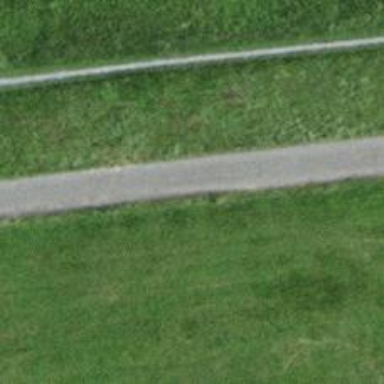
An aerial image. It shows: Paved track road with grade1 track type.